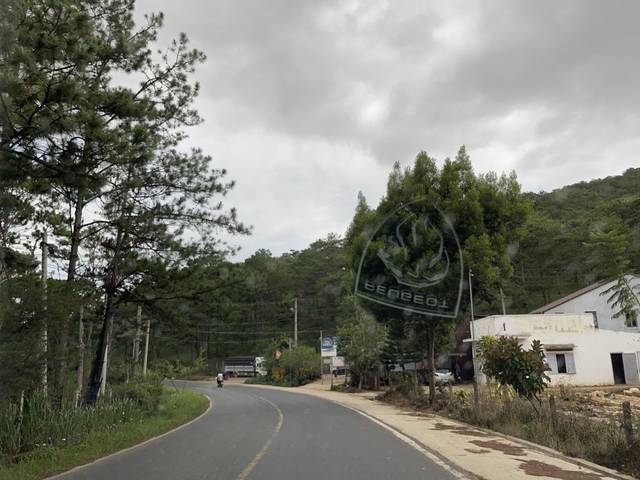
Region: Vietnam
Coordinates: 11.991, 108.481